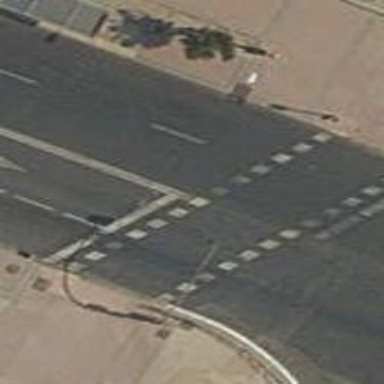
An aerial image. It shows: Road crossing with traffic signals.